Interaction volume radius: 10 \u00c5
Interaction volume height: 30 \u00c5
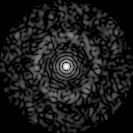
Disorder parameter: 0.861